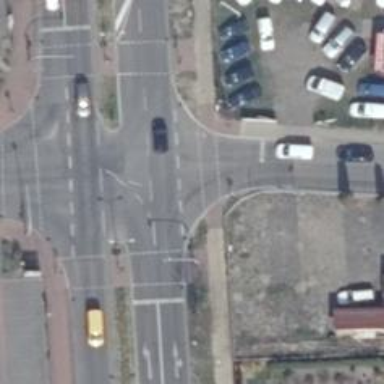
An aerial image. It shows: Road with traffic signals.